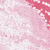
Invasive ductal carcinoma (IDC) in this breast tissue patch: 0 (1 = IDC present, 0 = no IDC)